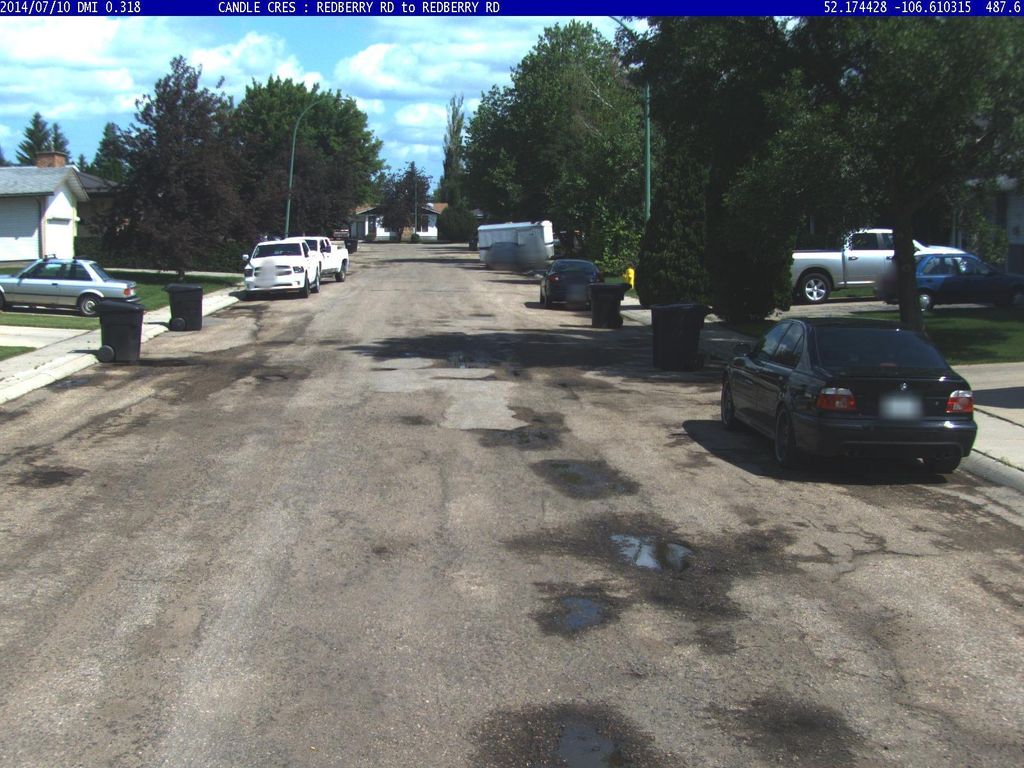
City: saskatoon